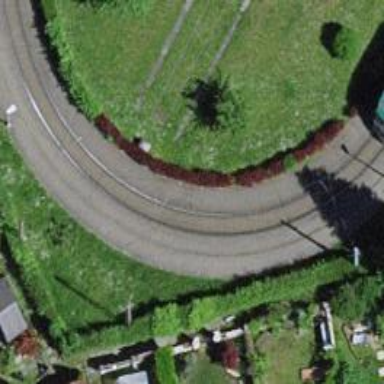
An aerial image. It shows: Railway buffer stop.